Field crop: maize
Growth stage: 2
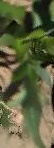
Species: maize